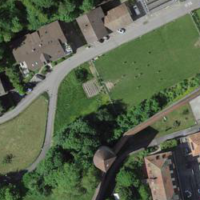
EUNIS habitat code: 54
Species observed at this site:
Anguis fragilis
Aglais urticae
Apis mellifera
Graphosoma italicum
Ficaria verna
Salvia pratensis